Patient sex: F
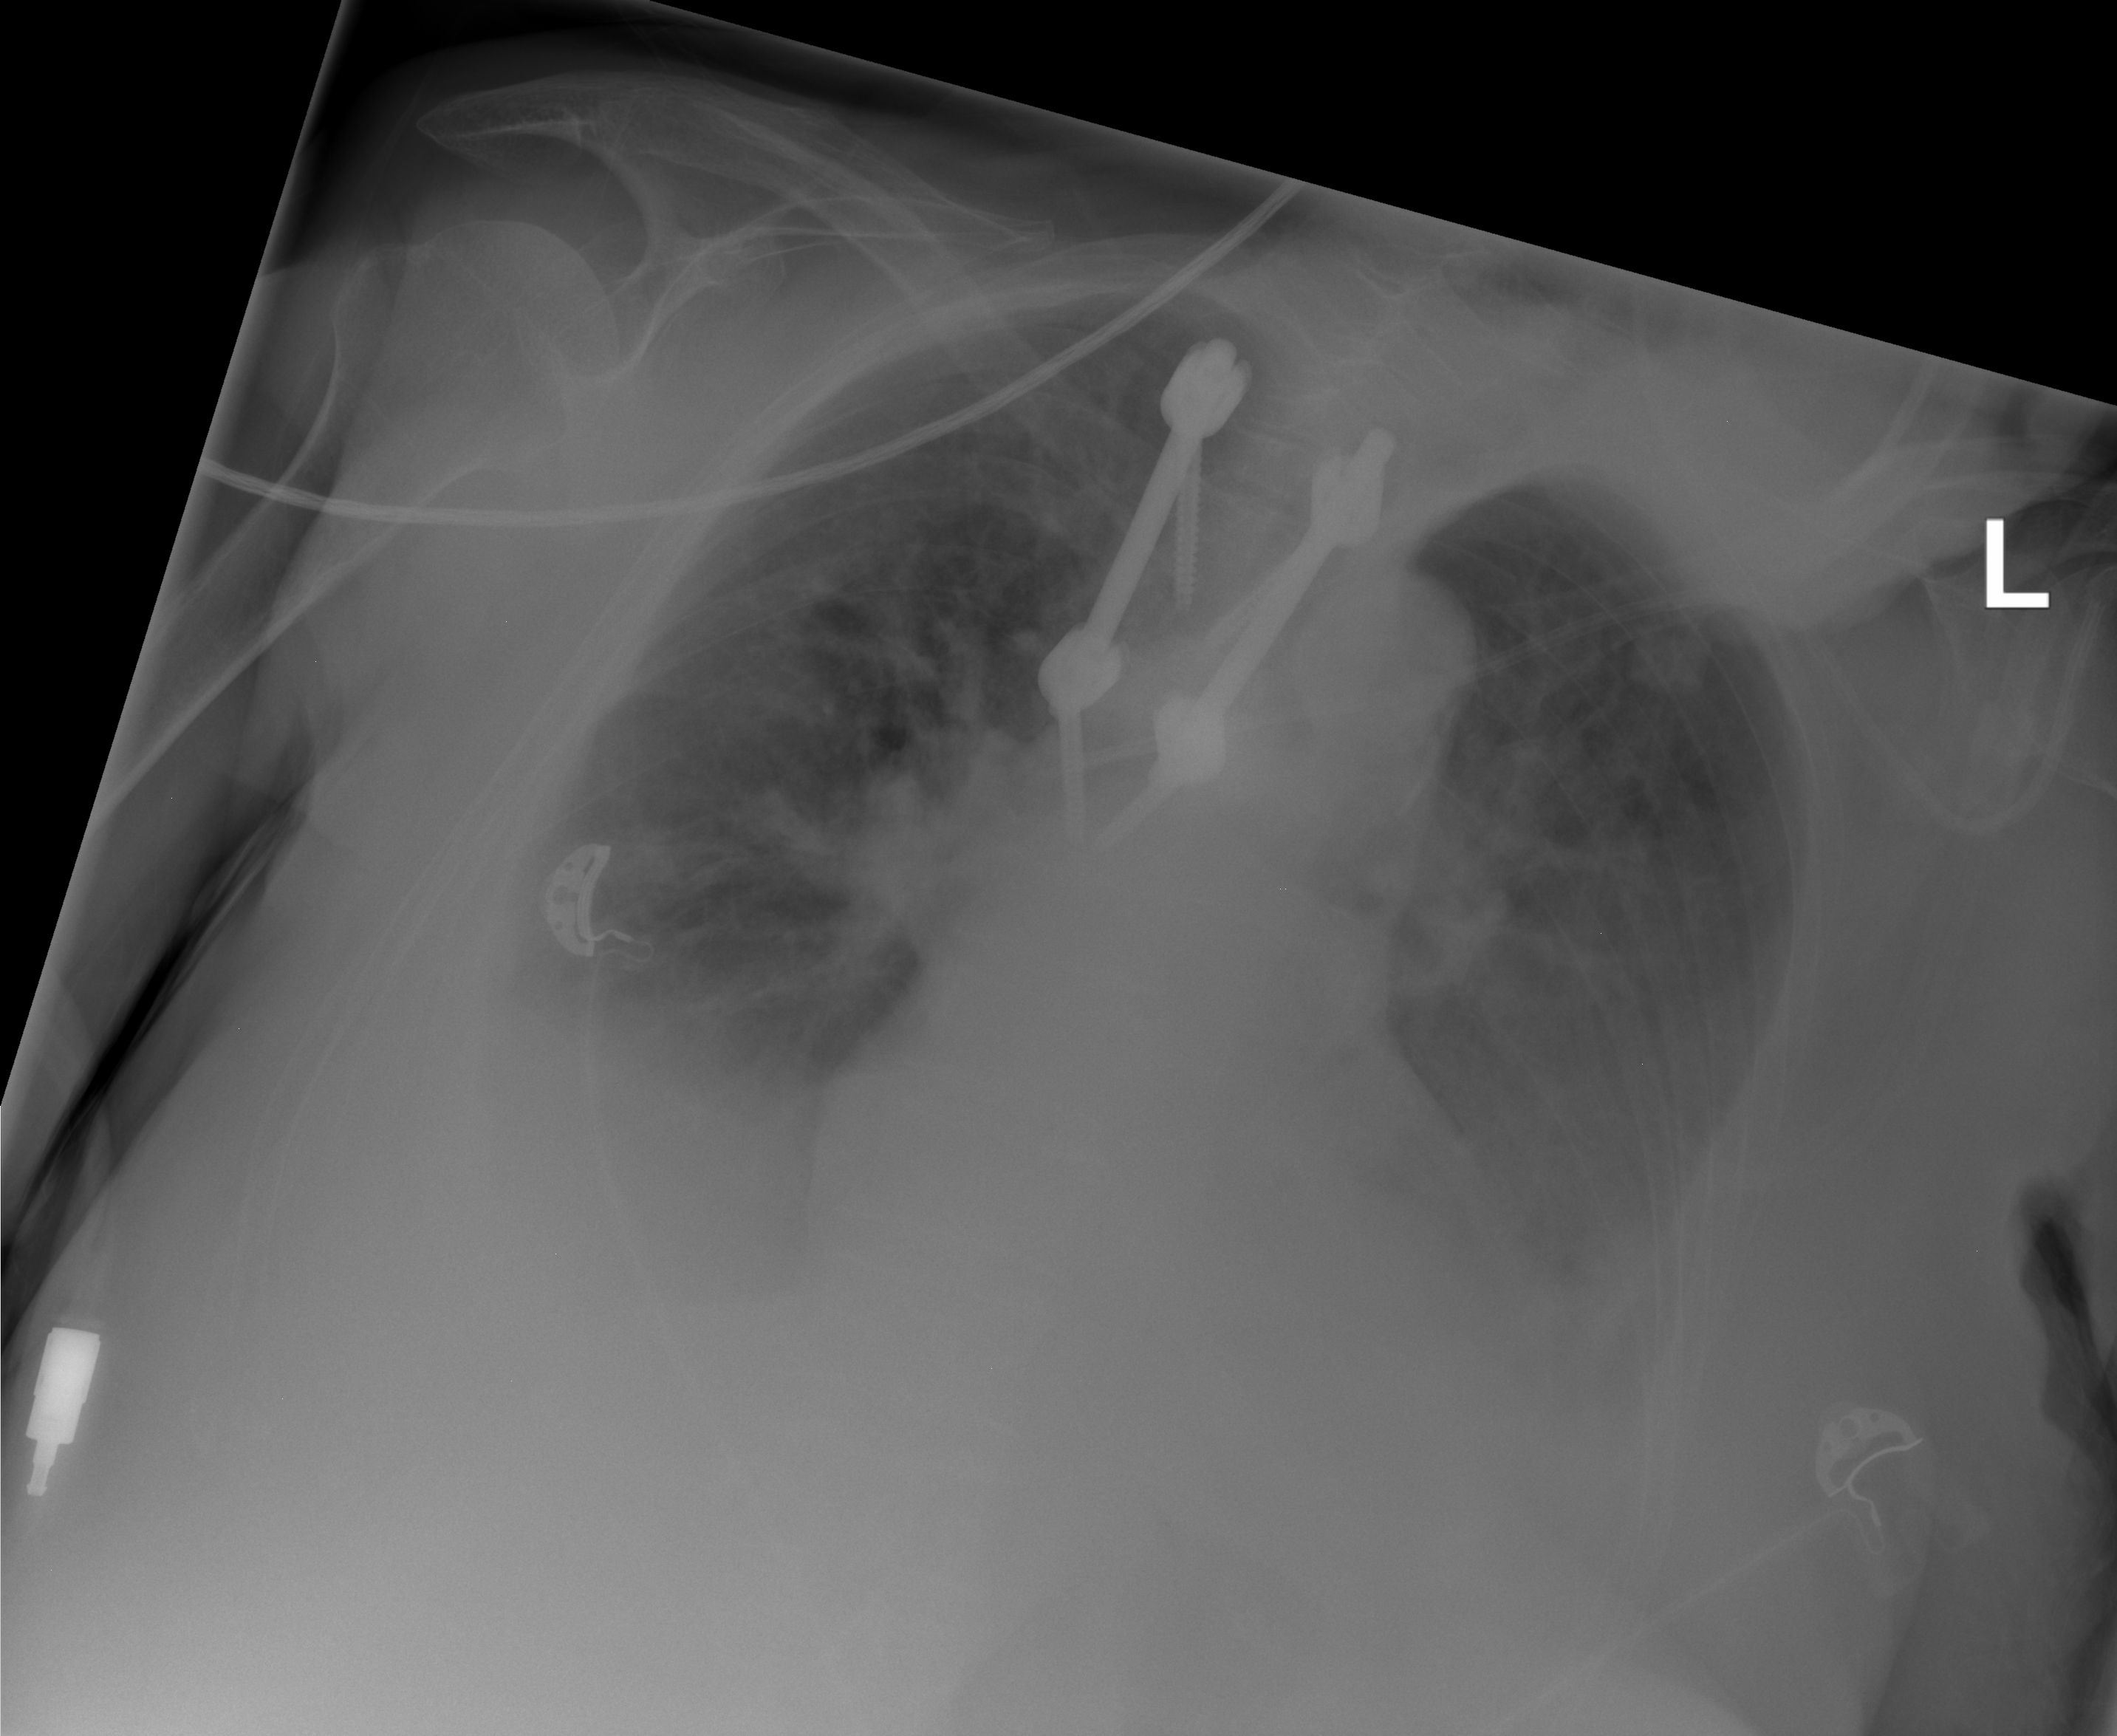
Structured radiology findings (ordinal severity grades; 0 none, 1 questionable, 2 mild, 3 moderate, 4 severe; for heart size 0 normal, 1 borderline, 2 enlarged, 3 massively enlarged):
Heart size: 1
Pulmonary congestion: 2
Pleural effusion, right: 2
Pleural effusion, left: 1
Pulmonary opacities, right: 2
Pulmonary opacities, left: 3
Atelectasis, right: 2
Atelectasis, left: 2